Field crop: maize
Growth stage: 2
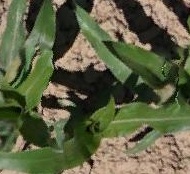
Species: maize